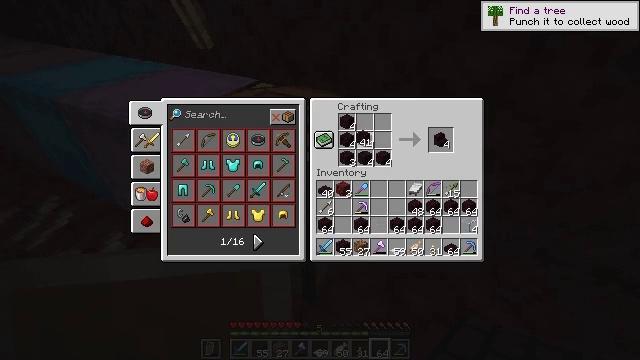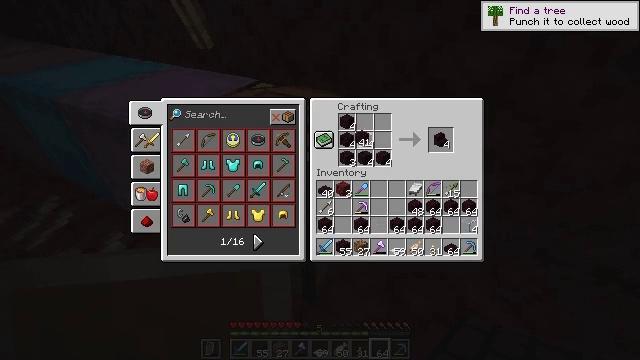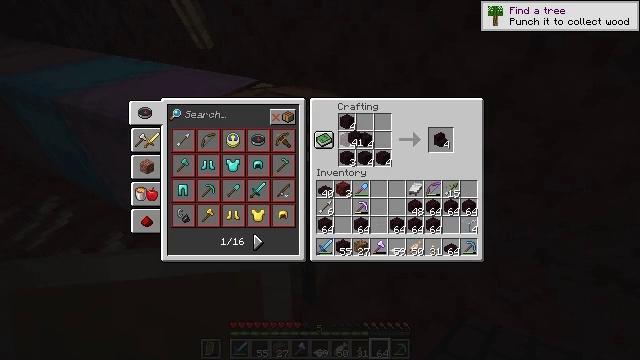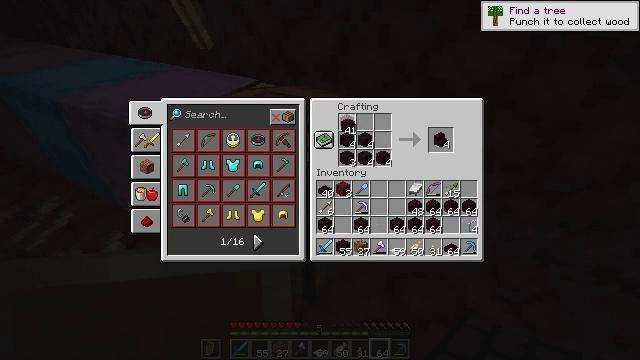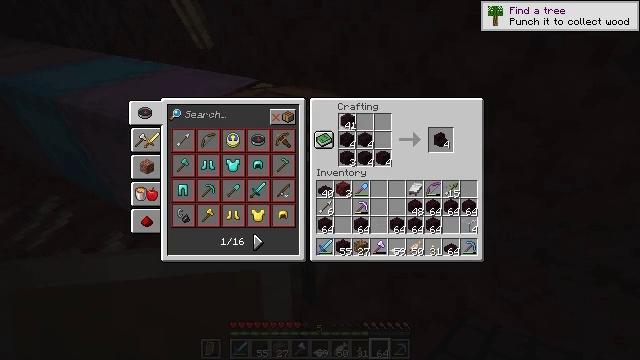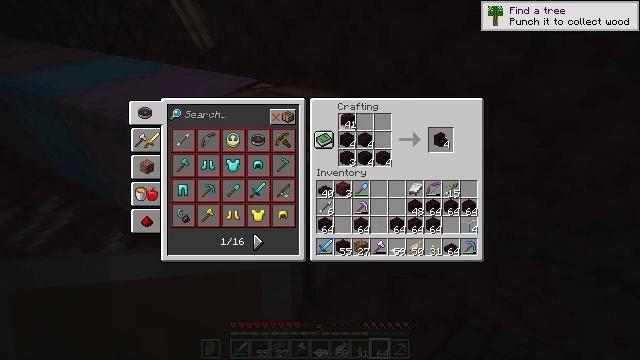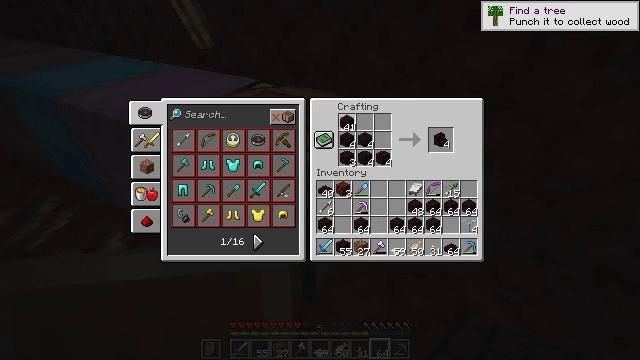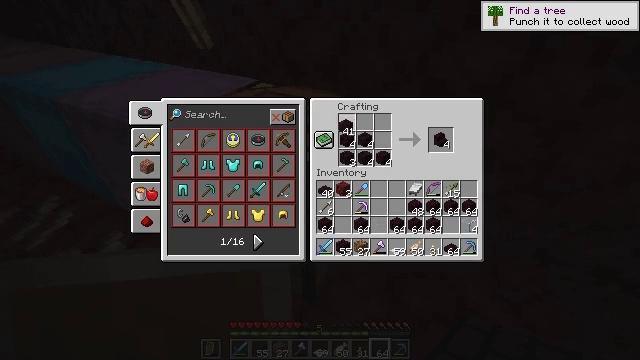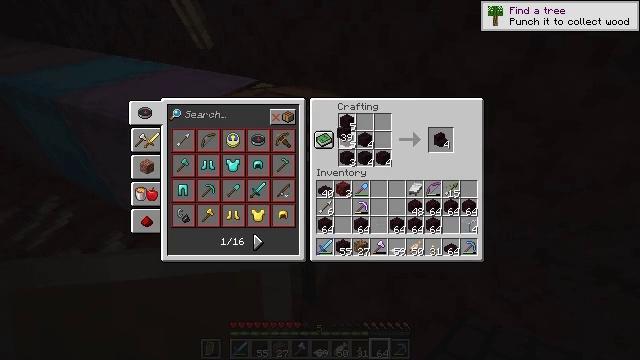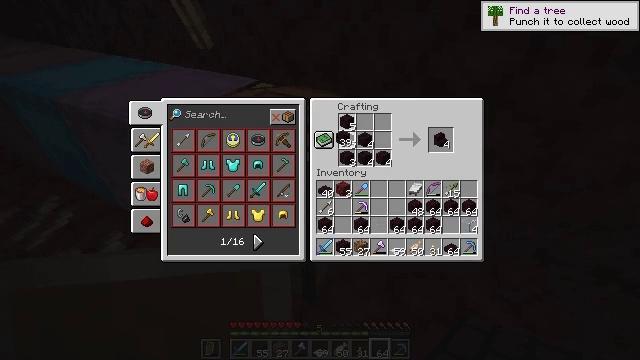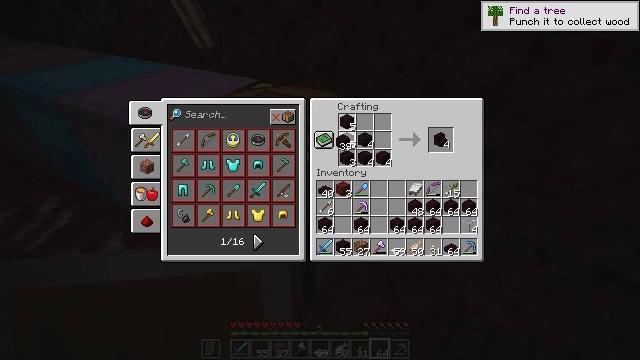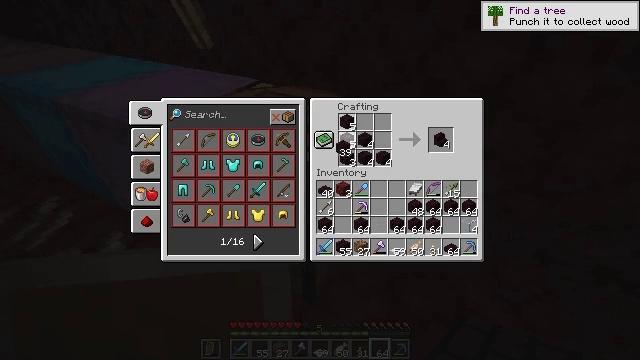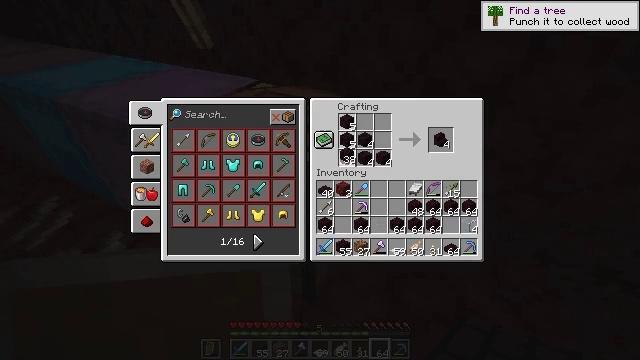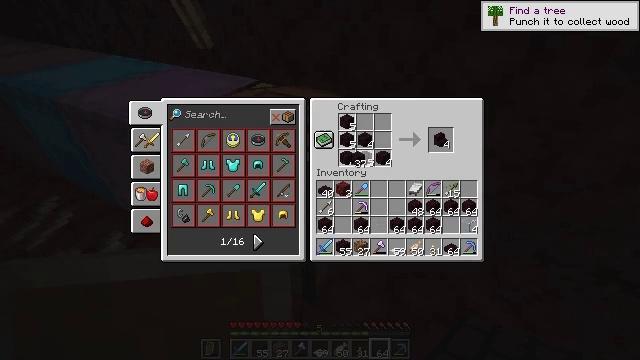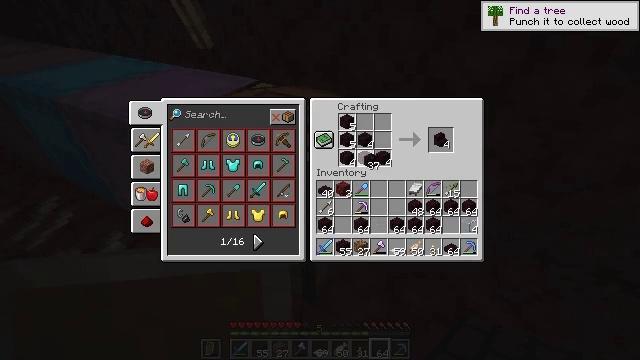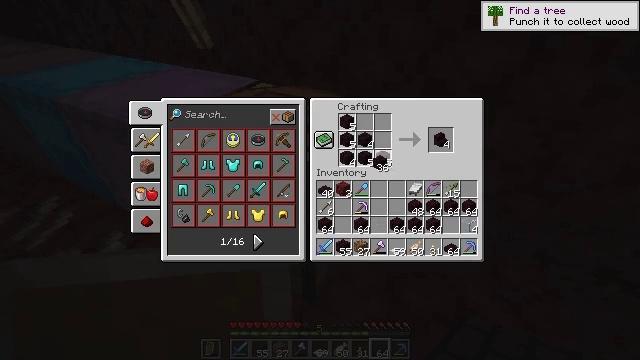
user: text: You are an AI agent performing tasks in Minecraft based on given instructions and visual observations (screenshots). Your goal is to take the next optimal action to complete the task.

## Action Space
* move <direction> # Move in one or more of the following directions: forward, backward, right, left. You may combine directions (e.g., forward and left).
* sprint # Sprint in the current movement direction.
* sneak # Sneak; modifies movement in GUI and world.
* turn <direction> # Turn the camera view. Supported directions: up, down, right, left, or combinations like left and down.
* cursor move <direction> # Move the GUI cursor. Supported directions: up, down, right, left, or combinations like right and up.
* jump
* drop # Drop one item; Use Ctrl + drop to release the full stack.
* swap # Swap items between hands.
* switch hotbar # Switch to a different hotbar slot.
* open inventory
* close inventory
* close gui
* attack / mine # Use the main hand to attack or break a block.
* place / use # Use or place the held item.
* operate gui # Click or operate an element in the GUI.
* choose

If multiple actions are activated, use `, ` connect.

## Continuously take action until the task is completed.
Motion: motion action
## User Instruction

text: Form nether brick stairs by arranging nether bricks.
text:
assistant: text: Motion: no_op
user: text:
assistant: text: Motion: cursor move left
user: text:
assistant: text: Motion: cursor move left and up
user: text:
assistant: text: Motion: no_op
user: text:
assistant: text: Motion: no_op
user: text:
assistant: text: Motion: choose
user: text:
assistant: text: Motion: choose
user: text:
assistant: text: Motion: choose
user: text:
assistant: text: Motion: choose
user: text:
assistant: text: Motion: choose
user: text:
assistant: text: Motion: choose
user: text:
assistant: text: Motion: cursor move down, choose
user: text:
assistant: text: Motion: cursor move right, choose
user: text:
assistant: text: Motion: cursor move right, choose
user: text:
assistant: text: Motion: cursor move right, choose
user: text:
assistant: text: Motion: choose
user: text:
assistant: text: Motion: choose
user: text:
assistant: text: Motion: choose
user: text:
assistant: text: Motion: cursor move left and up, choose
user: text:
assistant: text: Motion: cursor move up, choose
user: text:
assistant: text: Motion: choose
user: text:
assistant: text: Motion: choose
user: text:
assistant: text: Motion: choose
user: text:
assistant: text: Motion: no_op
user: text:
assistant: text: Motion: cursor move left
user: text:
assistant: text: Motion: no_op
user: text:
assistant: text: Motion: no_op
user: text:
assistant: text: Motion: no_op
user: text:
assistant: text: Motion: choose
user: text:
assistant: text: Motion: choose